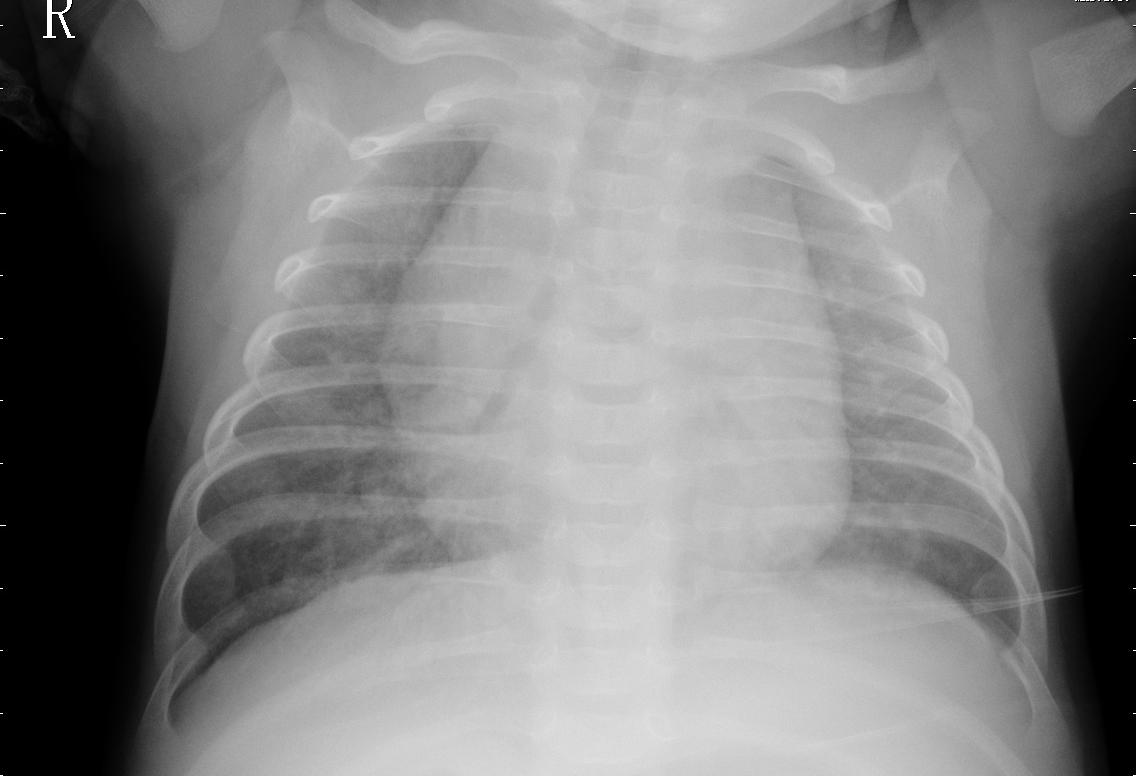
Diagnosis: PNEUMONIA